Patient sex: M
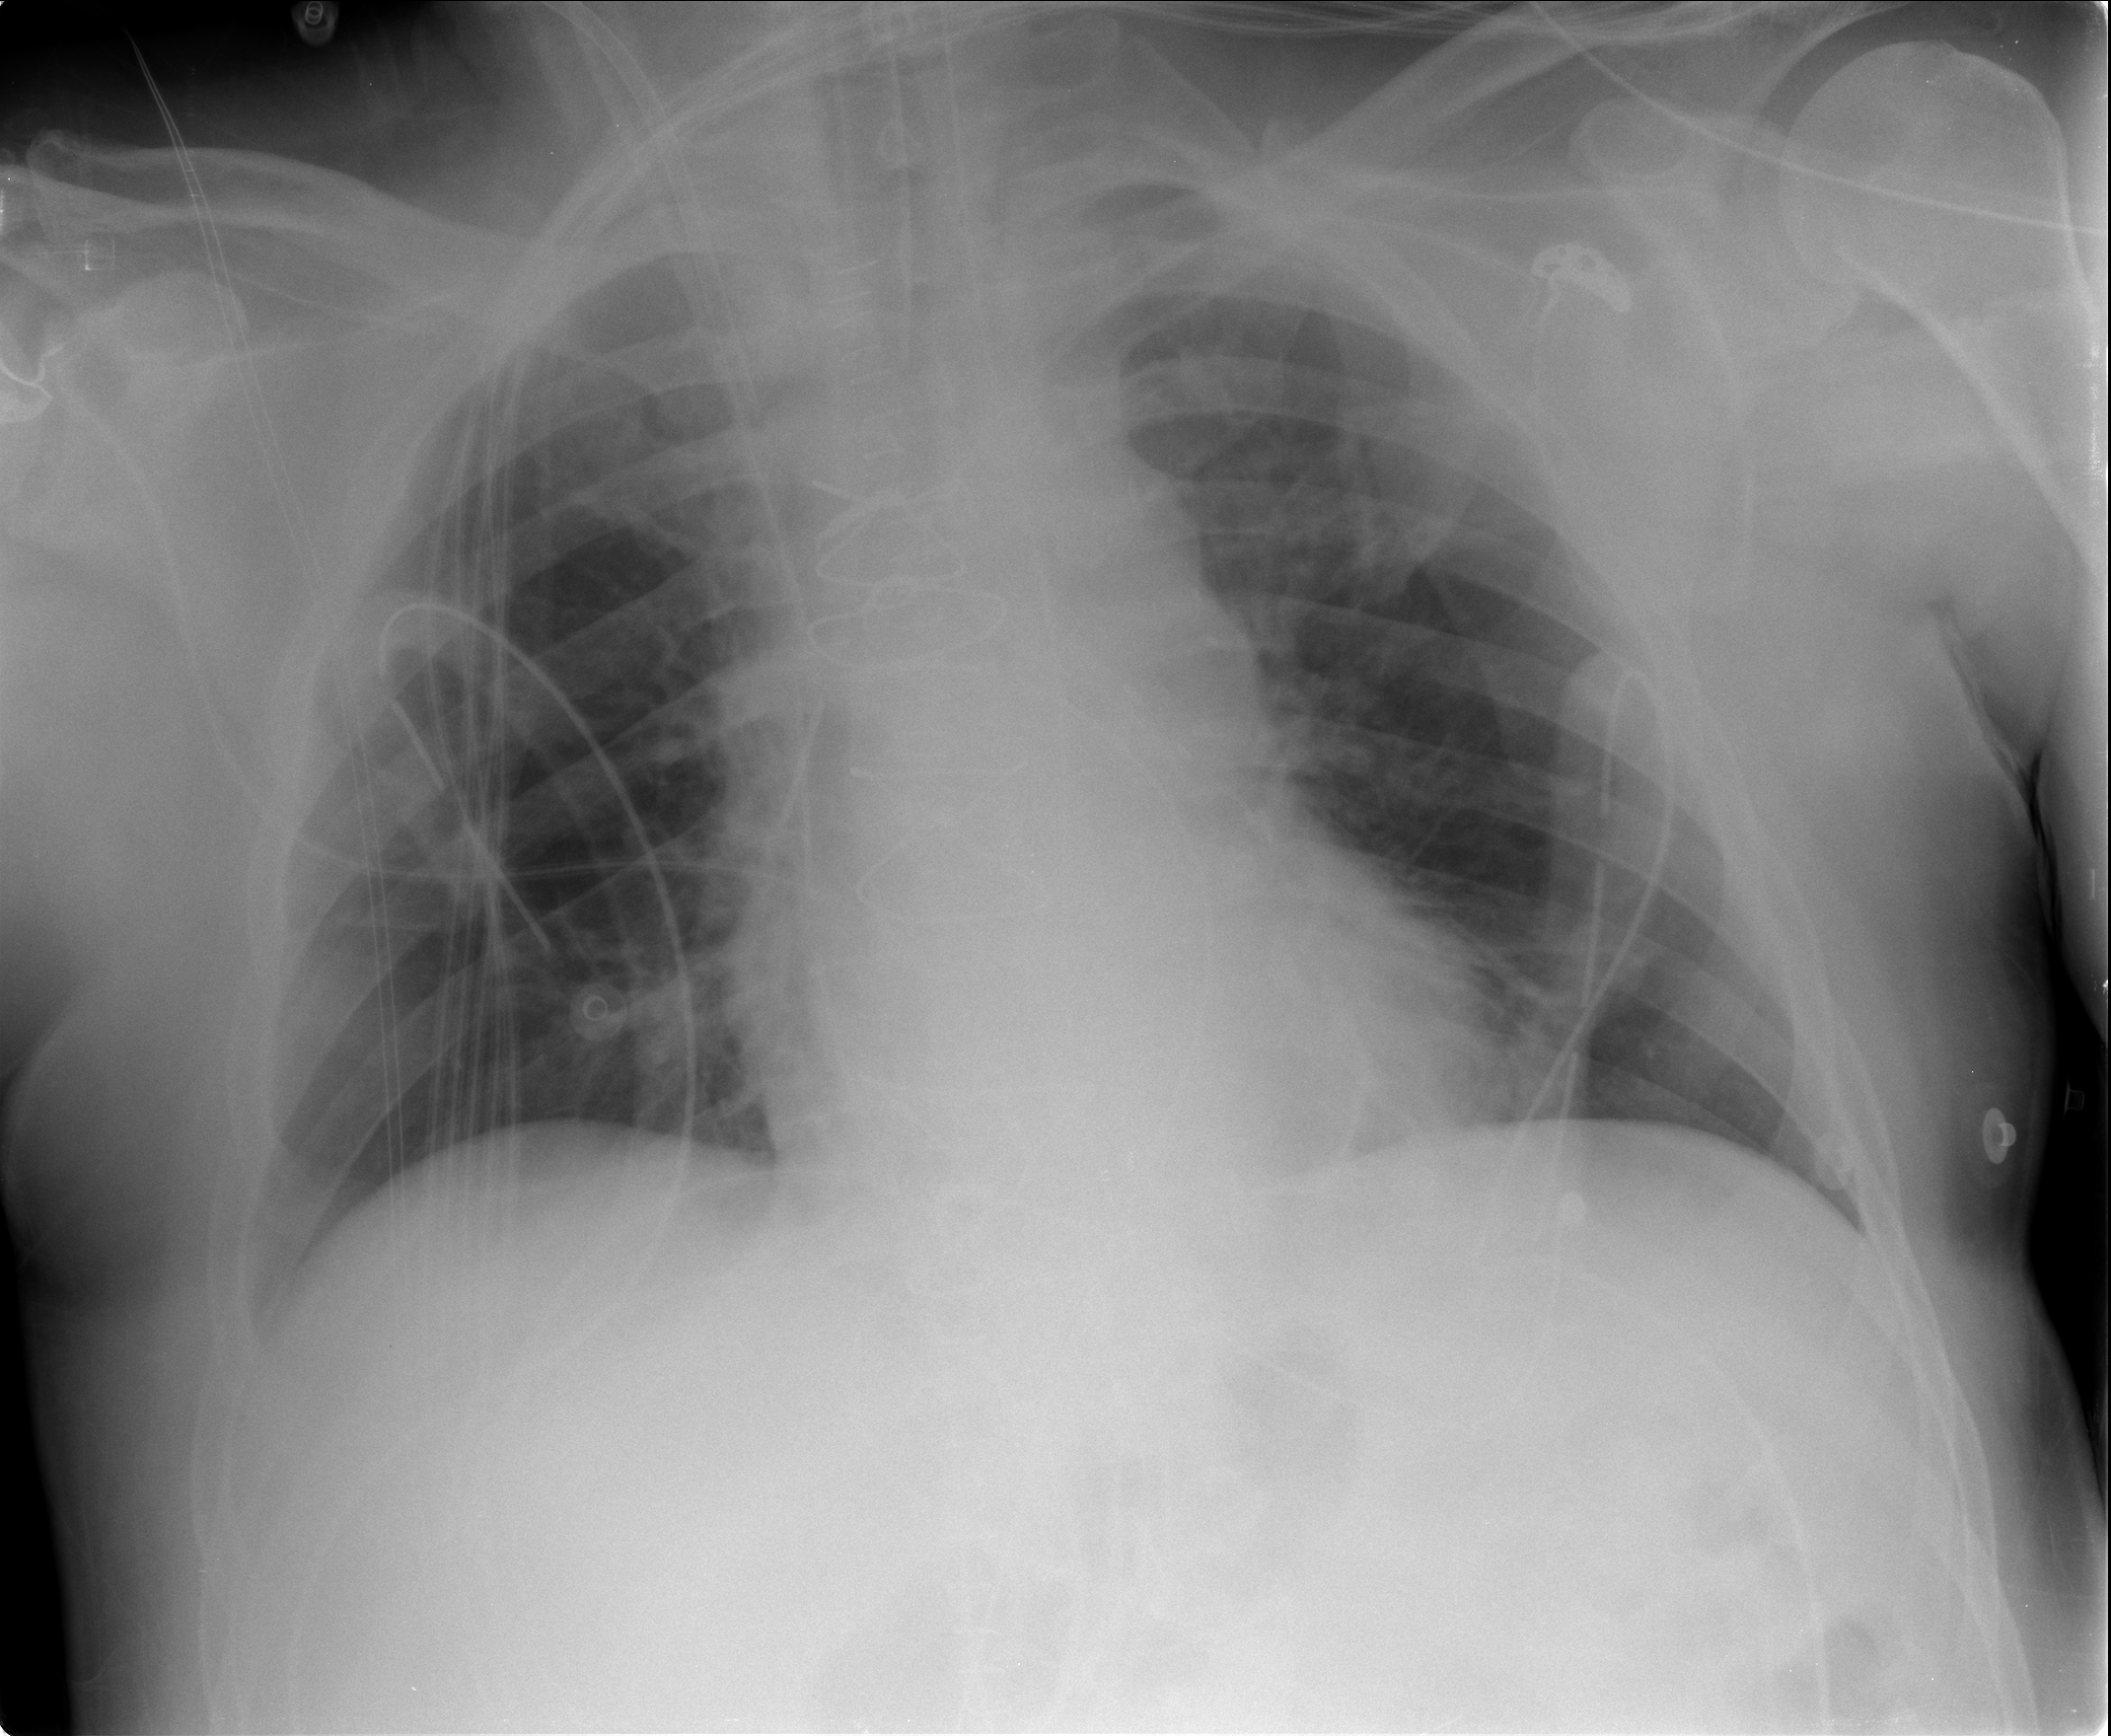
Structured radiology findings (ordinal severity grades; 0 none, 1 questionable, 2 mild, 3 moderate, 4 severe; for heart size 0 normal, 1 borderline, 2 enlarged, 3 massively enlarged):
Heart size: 1
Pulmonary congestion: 1
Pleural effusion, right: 0
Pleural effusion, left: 0
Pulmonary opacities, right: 0
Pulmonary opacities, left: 0
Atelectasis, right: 1
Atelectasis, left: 1